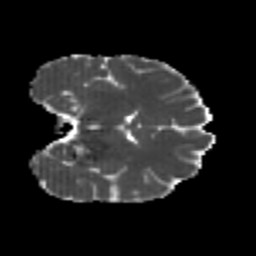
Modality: MD
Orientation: coronal
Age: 22
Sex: female
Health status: healthy
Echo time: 0.074 s